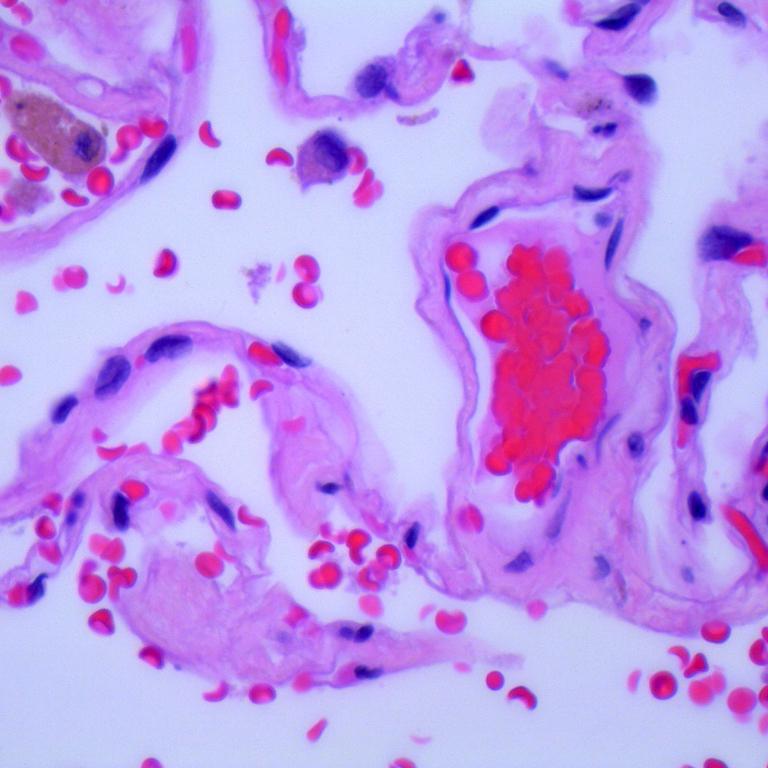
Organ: lung
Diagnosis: benign